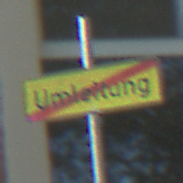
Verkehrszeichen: EndeDerUmleitungsankuendigung
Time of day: Midday
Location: Outdoor (Suburban)
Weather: Clear
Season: NotSpecified
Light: Natural